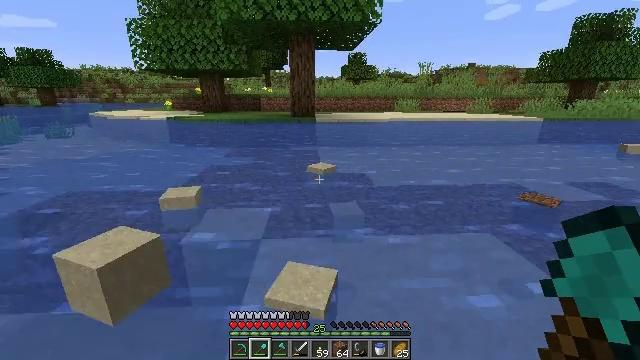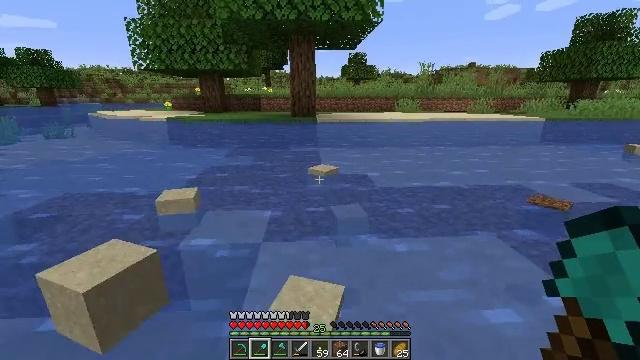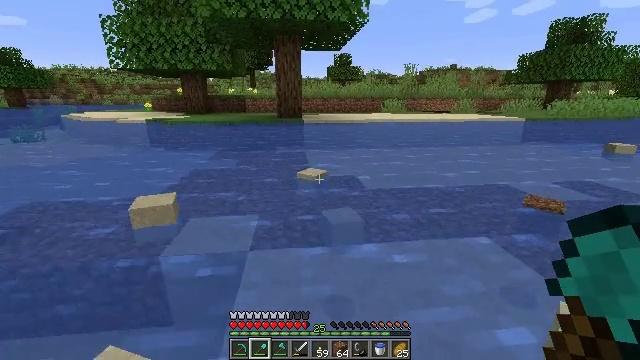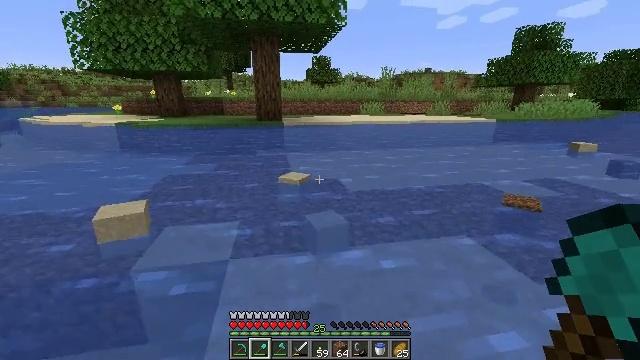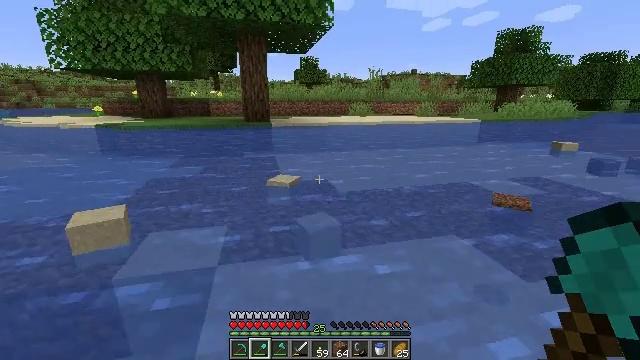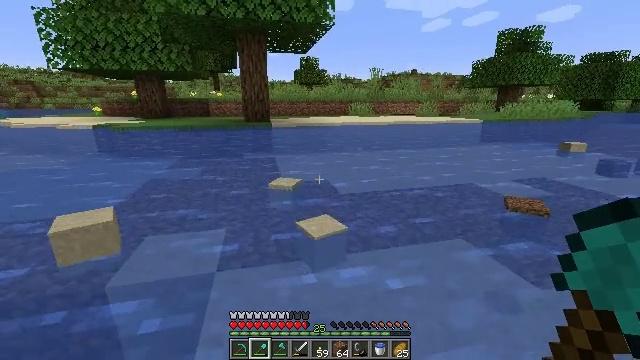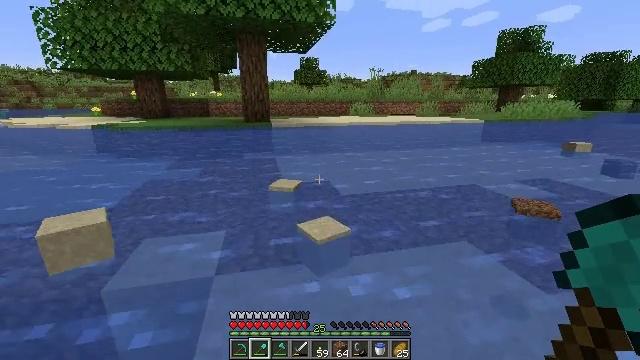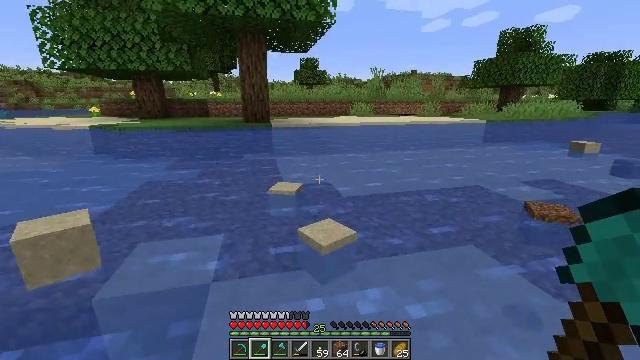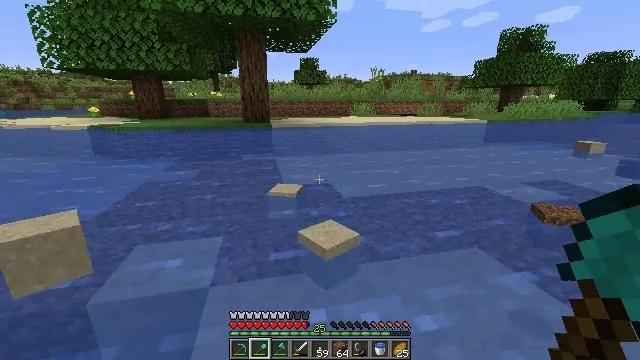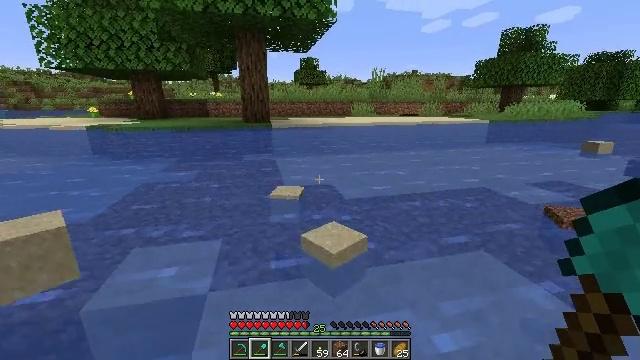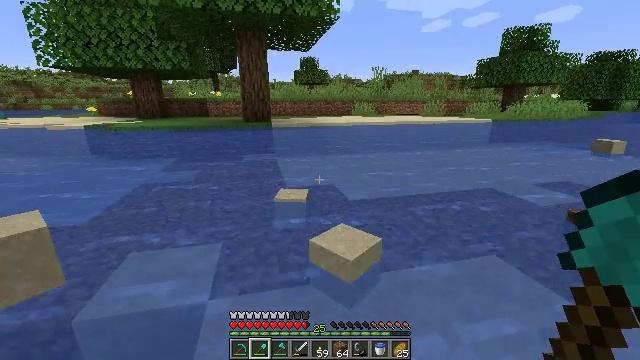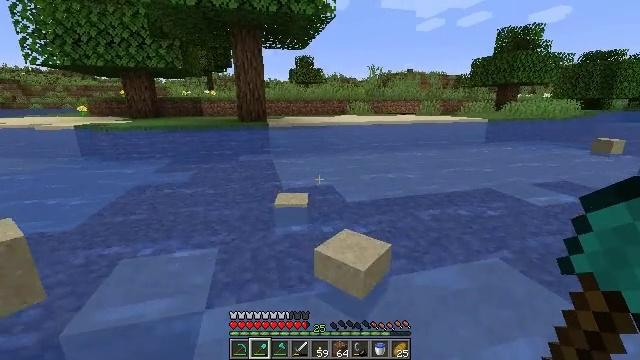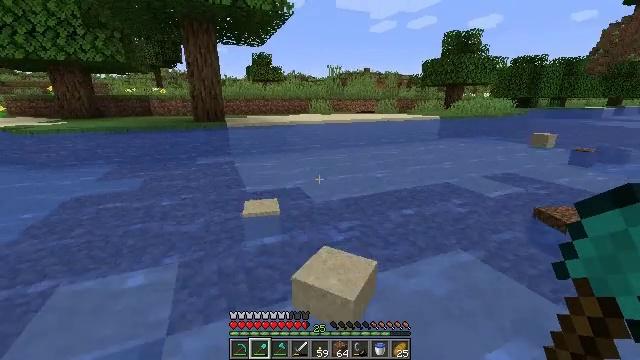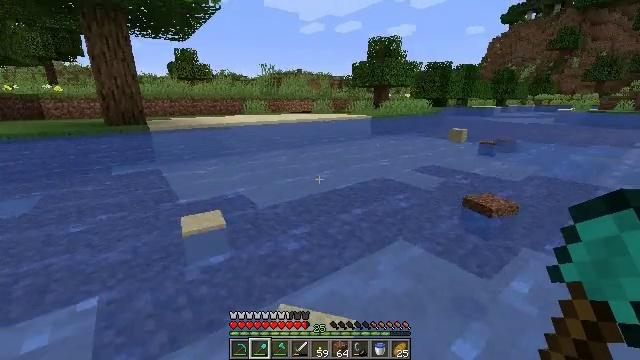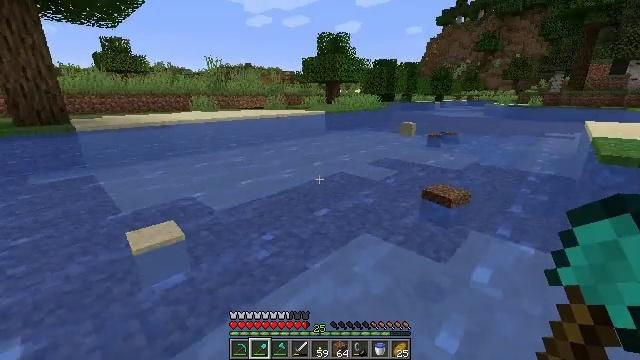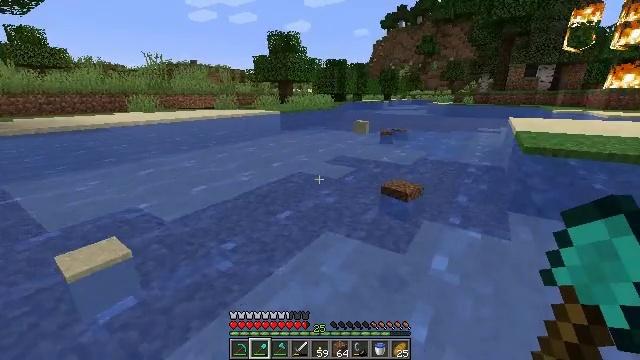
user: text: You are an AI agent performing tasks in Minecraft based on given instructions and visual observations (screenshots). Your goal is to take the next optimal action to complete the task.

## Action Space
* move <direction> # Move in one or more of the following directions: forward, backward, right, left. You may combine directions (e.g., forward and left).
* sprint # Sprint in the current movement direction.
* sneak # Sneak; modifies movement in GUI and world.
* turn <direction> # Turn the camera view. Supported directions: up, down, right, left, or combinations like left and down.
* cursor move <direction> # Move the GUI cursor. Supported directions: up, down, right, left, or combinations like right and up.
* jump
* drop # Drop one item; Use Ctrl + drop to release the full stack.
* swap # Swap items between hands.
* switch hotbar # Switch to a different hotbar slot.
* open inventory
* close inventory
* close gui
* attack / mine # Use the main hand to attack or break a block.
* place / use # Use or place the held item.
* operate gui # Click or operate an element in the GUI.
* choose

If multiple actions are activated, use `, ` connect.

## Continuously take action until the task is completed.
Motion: motion action
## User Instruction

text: Harvest grass block to clear the area.
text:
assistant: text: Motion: move forward, sprint
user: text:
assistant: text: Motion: move forward, sprint, turn right
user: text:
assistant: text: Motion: move forward, sprint, turn right
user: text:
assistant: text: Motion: move forward, sprint, turn right
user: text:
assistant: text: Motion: move forward, sprint
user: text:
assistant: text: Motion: move forward, sprint
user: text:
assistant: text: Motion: move forward, sprint
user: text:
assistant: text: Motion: move forward and move left, sprint
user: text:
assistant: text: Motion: move forward and move left, sprint
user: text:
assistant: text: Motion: move forward and move left, sprint
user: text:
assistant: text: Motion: move forward and move left, sprint, turn right
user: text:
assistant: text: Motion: move forward and move left, sprint, turn right
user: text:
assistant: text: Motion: move forward and move left, sprint, turn right
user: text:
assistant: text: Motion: move forward and move left, sprint, turn right
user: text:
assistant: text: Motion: move forward, sprint, turn right
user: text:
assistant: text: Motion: move forward, sprint, turn right
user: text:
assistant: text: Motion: move forward, sprint, turn right
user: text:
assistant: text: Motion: move forward, sprint, turn right
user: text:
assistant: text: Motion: move forward, sprint, turn right
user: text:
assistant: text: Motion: move forward, sprint, turn right
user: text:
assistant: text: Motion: move forward, sprint, turn right
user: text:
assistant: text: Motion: move forward, sprint, turn right and up
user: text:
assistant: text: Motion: move forward, sprint, turn right
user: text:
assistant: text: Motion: move forward, sprint, turn right
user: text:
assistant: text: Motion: move forward, sprint
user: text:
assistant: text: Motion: move forward, sprint, turn right
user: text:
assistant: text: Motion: move forward, sprint, turn right
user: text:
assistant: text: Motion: move forward, sprint, turn right
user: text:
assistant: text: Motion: move forward, sprint
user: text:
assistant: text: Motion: move forward, sprint